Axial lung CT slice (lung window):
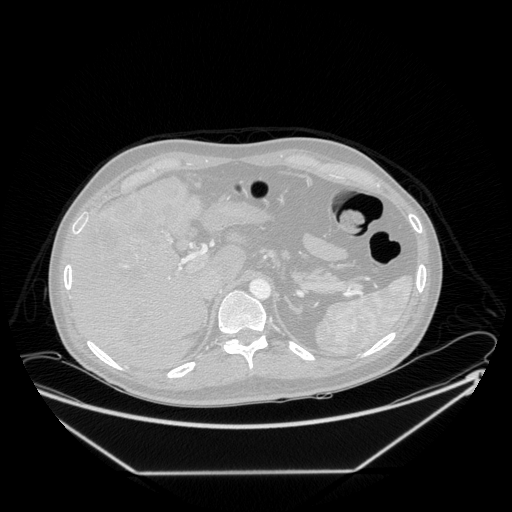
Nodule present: no